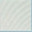
Piece: xx